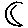
Label: moon